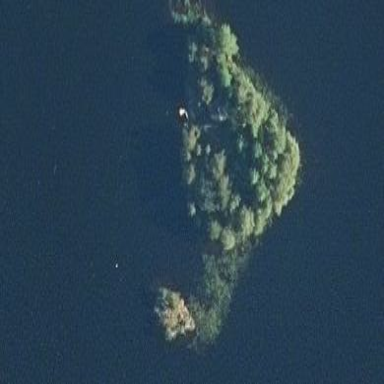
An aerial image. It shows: Islet covered with woodland.